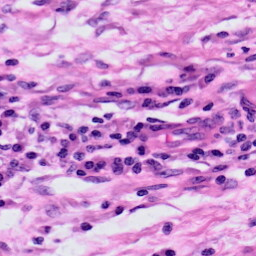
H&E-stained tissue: Skin